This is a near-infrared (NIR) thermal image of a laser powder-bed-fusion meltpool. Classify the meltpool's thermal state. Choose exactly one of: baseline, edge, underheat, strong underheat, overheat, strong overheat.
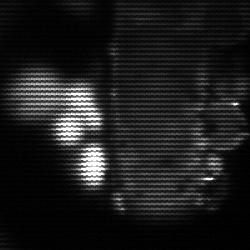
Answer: strong underheat